Aerial crown-view tile of a tropical tree (Barro Colorado Island, Panama), acquired 20250317:
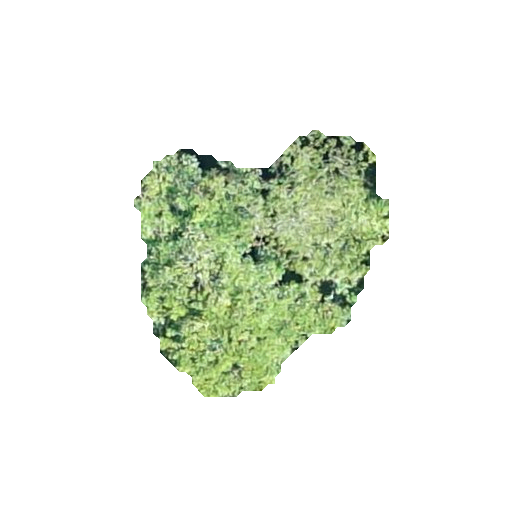
Species: Simarouba amara
GBIF accepted scientific name: Simarouba amara
Crown area: 70.121 m²